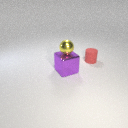
large purple metal cube to the left of small red rubber cylinder